Question: Sunrise time?
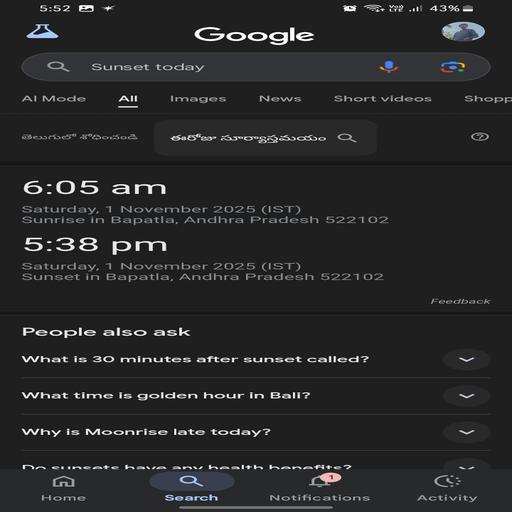
Answer: 06:05:00